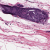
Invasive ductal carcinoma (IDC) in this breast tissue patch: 0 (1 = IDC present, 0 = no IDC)